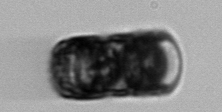
Label: Paralia_sulcata